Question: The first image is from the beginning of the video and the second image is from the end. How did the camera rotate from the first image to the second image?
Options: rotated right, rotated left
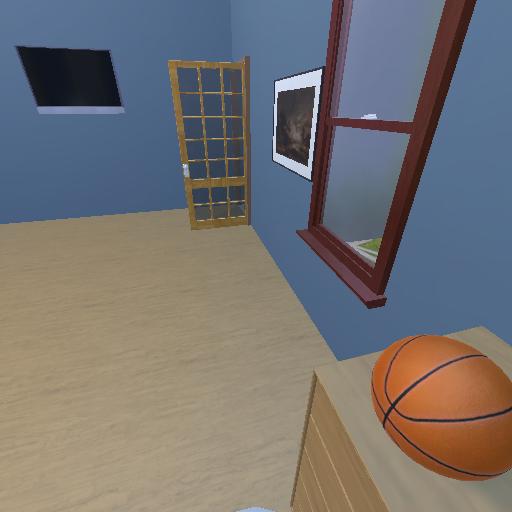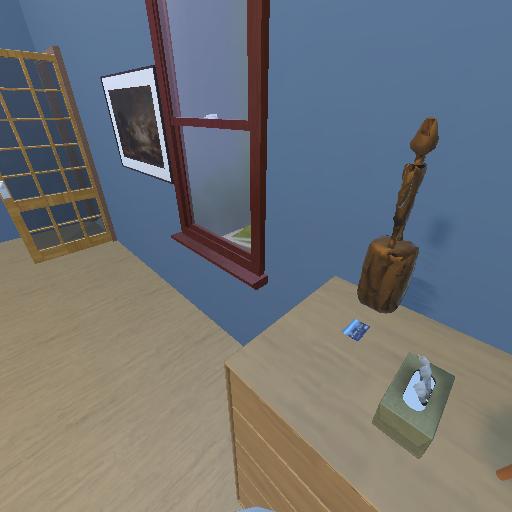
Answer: rotated right